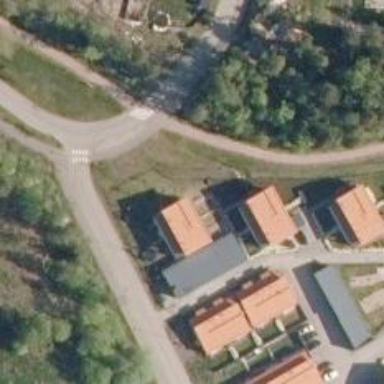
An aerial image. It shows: Asphalt cycleway.